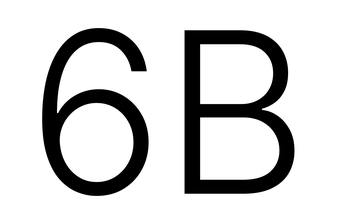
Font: Inter_Light